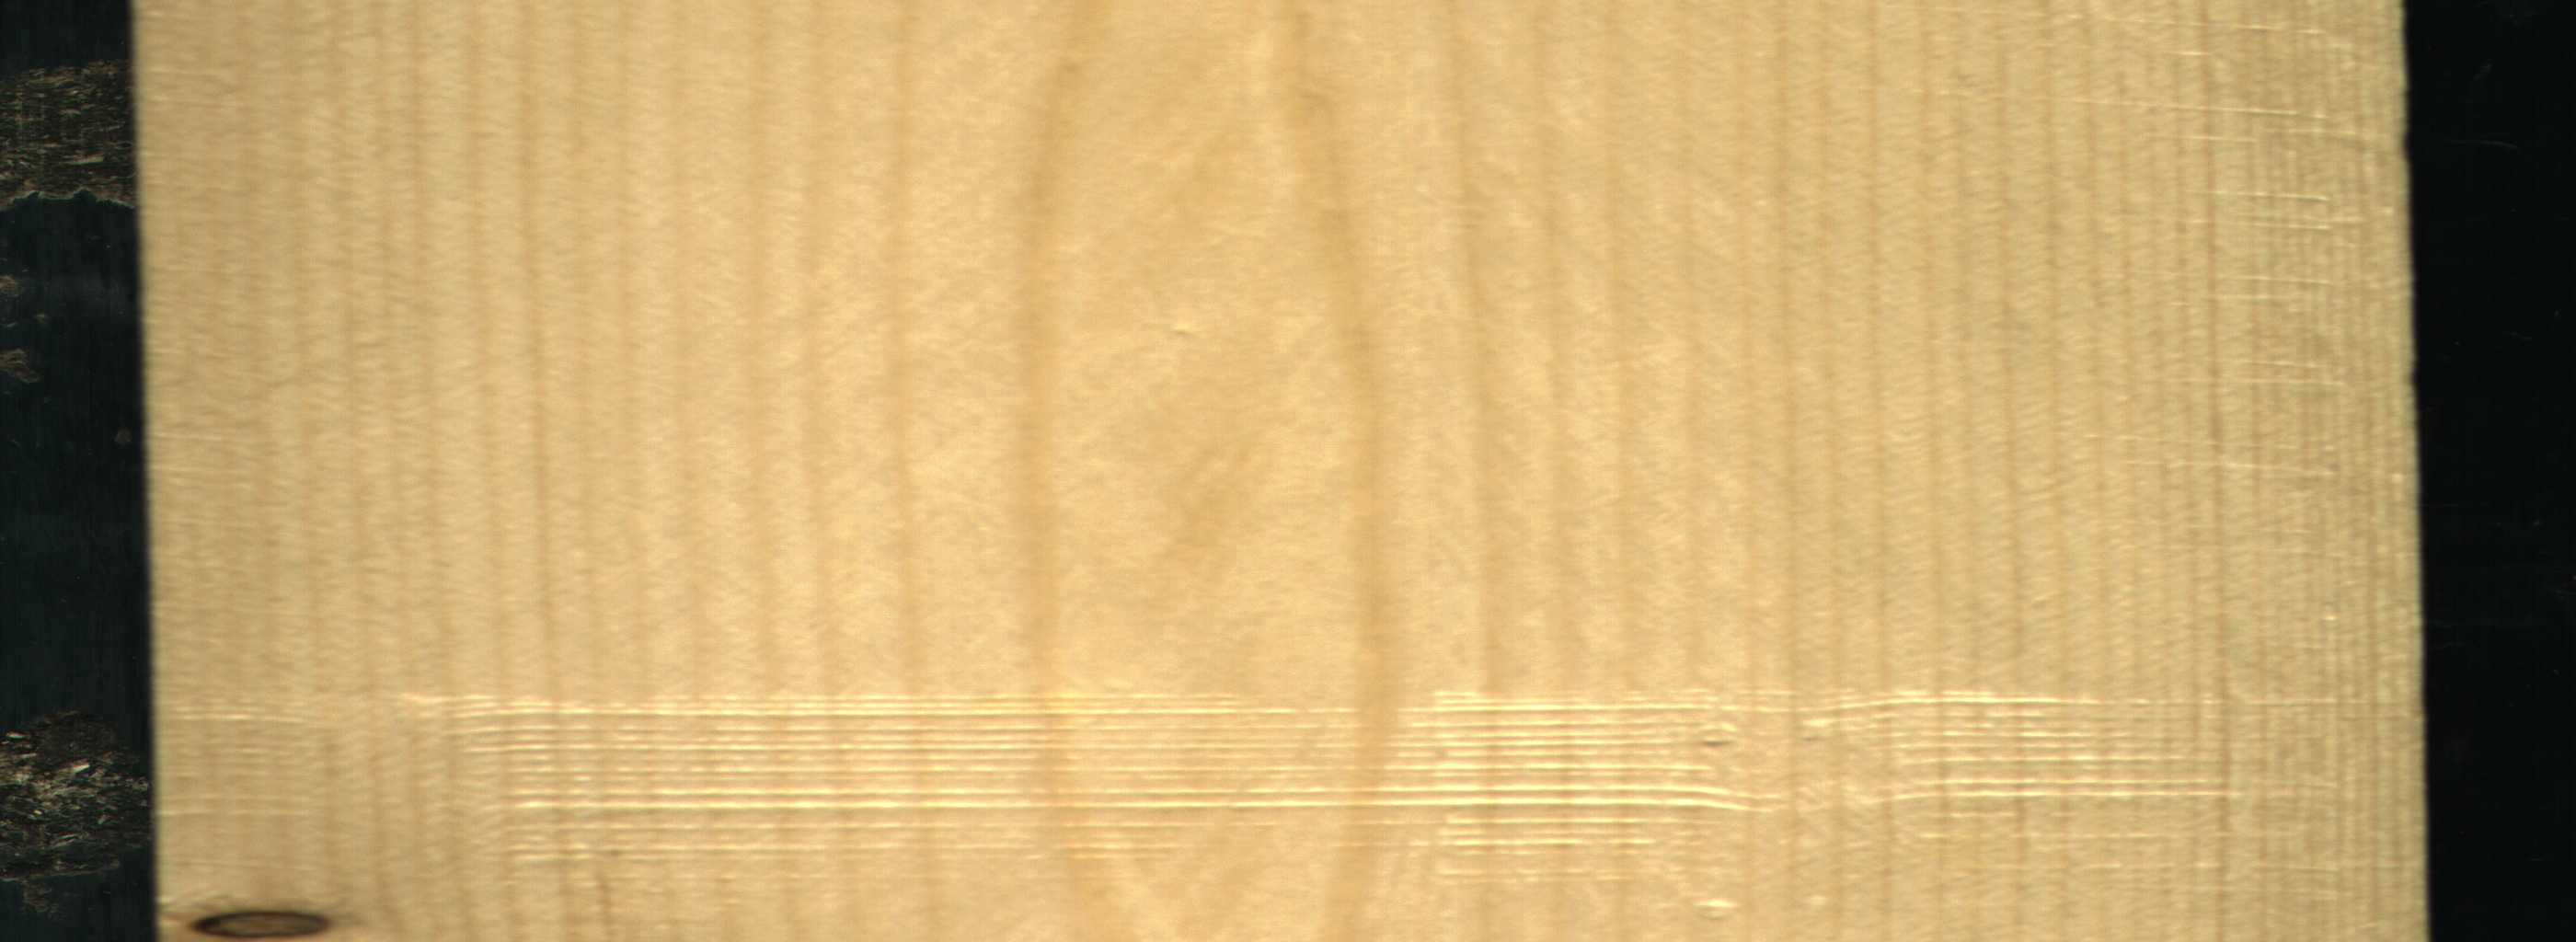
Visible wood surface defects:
Dead_Knot